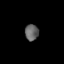
Tissue: skin
Cell type: Myeloid cells
Senescence score: 0.8317
Nuclear area (px): 215
Mean DAPI intensity: 99.888